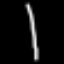
Label: line